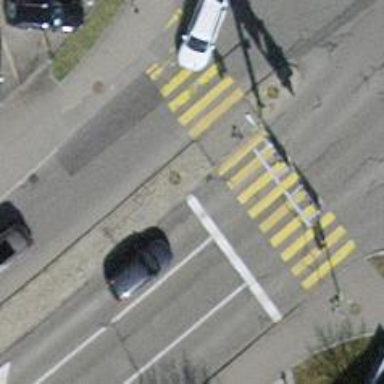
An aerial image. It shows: Road with traffic signals.